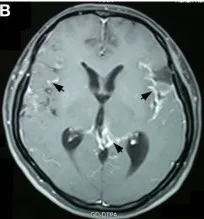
Overall enhancement was present in the cerebral meningeal, the cerebellar tentorium, the pia mater around left the thalamus, and the quadrigeminal cistern, but not in the left thalamus (B,C).
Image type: radiology (mri)